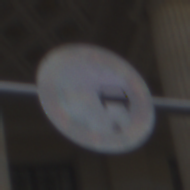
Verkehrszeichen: Ueberholverbot
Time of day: Midday
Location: Outdoor (Urban)
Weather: Overcast
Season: NotSpecified
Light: Natural